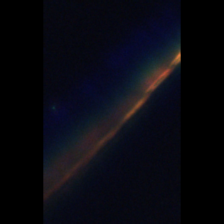
Taxon: Psuedo-nitzschia
Group: Diatoms